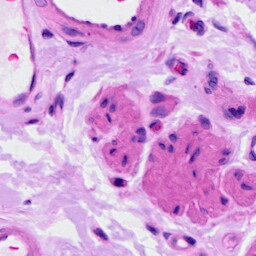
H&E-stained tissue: Ovarian